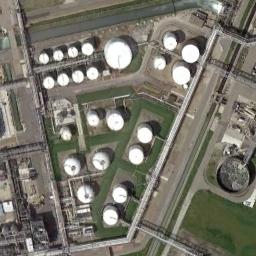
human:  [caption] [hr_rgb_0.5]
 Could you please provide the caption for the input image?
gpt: There are big and small white storage tanks on the grass .

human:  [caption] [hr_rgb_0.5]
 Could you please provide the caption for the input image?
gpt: Here are four black storage tanks of the same size .

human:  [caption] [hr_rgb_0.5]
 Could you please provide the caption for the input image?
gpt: There are many roads beside the storage tanks .

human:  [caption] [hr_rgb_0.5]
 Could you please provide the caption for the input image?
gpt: There are many different-sized storage tanks and many buildings in the factory, And there are large lawns in the factory .

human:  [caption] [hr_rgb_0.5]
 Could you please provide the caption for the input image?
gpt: There are some white storage tanks arranged neatly .